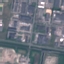
Land use / land cover: Industrial